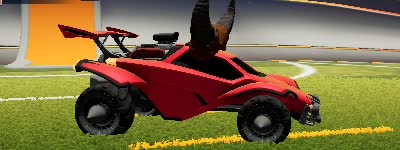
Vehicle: octane